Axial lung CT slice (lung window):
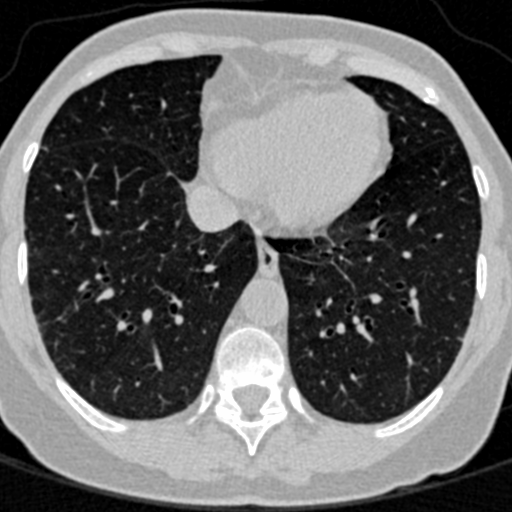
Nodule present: no